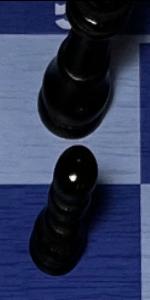
Label: Pawn_Black